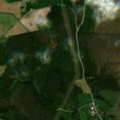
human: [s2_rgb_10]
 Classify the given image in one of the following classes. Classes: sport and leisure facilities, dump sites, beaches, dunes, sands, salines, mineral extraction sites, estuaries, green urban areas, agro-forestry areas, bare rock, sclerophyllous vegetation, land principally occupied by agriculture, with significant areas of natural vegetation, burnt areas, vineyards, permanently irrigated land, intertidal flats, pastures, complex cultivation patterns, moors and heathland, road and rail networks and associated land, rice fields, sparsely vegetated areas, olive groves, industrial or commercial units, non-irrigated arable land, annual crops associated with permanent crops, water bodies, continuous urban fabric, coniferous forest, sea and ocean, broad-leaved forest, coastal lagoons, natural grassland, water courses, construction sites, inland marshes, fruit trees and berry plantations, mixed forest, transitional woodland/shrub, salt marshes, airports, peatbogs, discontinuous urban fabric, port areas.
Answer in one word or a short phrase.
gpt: non-irrigated arable land, coniferous forest, mixed forest, transitional woodland/shrub